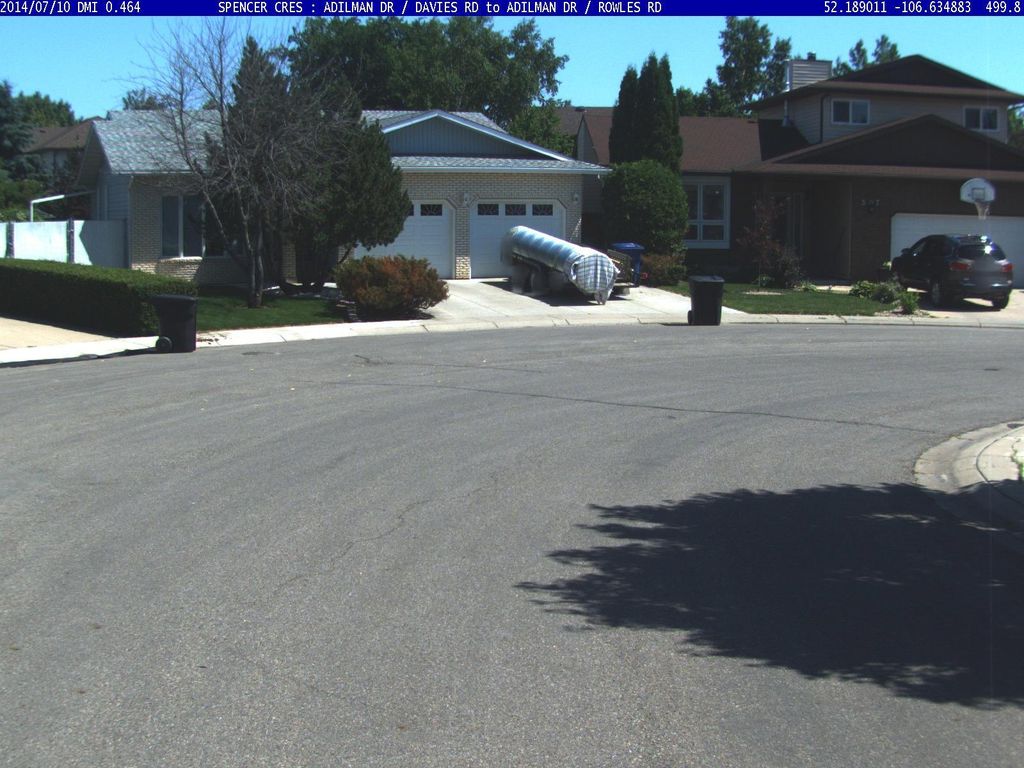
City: saskatoon